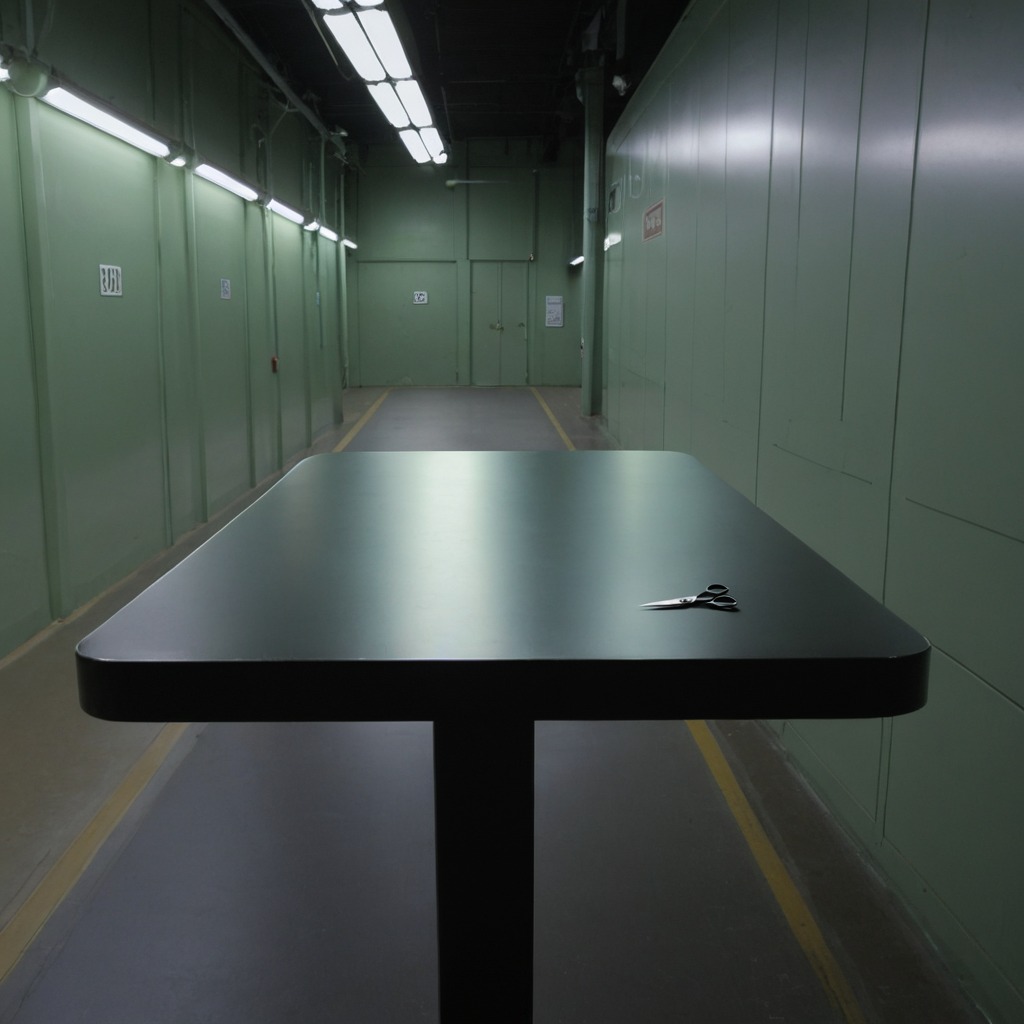
A scissor lying on a clean empty table in a railway signal maintenance room lit by harsh overhead fluorescents photorealistic surface textures crisp shadows high dynamic range